Aerial crown-view tile of a tropical tree (Barro Colorado Island, Panama), acquired 20240813:
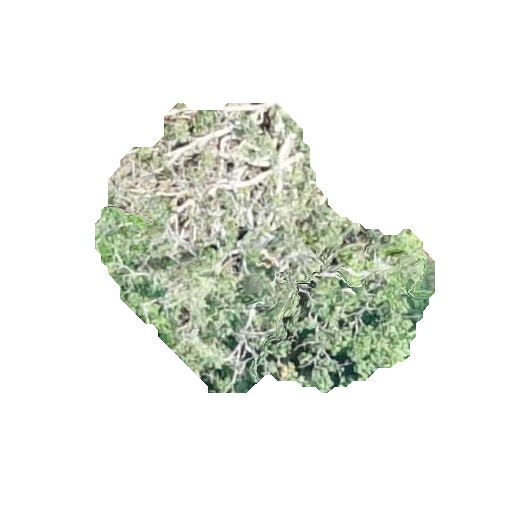
Species: Cecropia insignis
GBIF accepted scientific name: Cecropia insignis
Crown area: 98.954 m²